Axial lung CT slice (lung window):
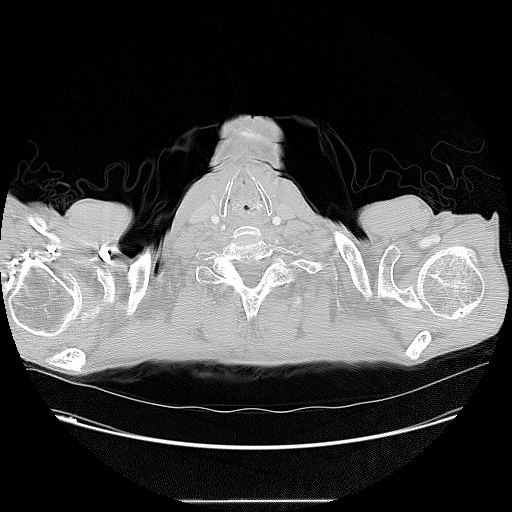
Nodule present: no